Question: I have an app that has returned an error report. The app is written in Delphi 2006 and hangs during startup. The MadExcept main thread stack is shown below. I suspect there is no default printer but I can't replicate the fault here.

Anyone seen this problem?
Initialization part of unit WWPrintToPrinterOrPDFRoutines
'''
initialization
PagesRangeStartPage := 1 ;
PagesRangeEndPage := 999 ;
PrintRange := prAll ;
PrintCopies := 1 ;
PrintCollate := false ;
InitialPrintPaperName := 'A4' ;
if (Printer.Printers.Count = 0) then // <--------- this causes the hang
begin
InitialPrintOrientation := Printers.poPortrait ;
end
else
begin
InitialPrintOrientation := GetDefaultPrinterOrientation ;
InitialPrintPaperName := GetDefaultPrinterPaperName ;
end ;
CurrentPreviewPage := 1 ;
NDRMemoryStream := TMemoryStream.Create ;
'''
or disassembled:
'''
WWPrintToPrinterOrPDFRoutines.pas.682: PagesRangeStartPage := 1 ;
007C4404 C705EC8B81000100 mov [$00818bec],$<PHONE>
WWPrintToPrinterOrPDFRoutines.pas.683: PagesRangeEndPage := 999 ;
007C440E C705F08B8100E703 mov [$00818bf0],$000003e7
WWPrintToPrinterOrPDFRoutines.pas.684: PrintRange := prAll ;
007C4418 C605F48B810001 mov byte ptr [$00818bf4],$01
WWPrintToPrinterOrPDFRoutines.pas.685: PrintCopies := 1 ;
007C441F C705F88B81000100 mov [$00818bf8],$<PHONE>
WWPrintToPrinterOrPDFRoutines.pas.686: PrintCollate := false ;
007C4429 C605FC8B810000 mov byte ptr [$00818bfc],$00
WWPrintToPrinterOrPDFRoutines.pas.687: InitialPrintPaperName := 'A4' ;
007C4430 B8288C8100 mov eax,$00818c28
007C4435 BAC0447C00 mov edx,$007c44c0
007C443A E82D1AC4FF call @LStrAsg
WWPrintToPrinterOrPDFRoutines.pas.689: if (Printer.Printers.Count = 0) then
007C443F E8B0BCCDFF call Printer
007C4444 E89FB7CDFF call TPrinter.GetPrinters <----- HANG OCCURS HERE
'''
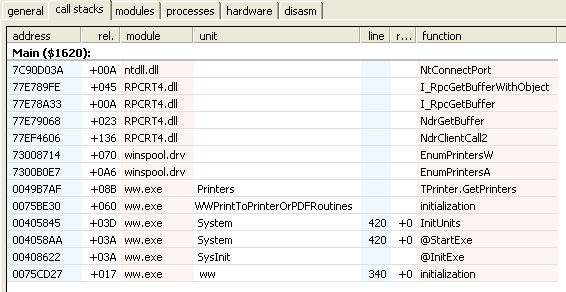
Answer: I don't think there is anything wrong with your program or anything you could change to make this not hang. Something is wrong on the OS level with that system.
That NdrClientCall2 function is part of the Remote Procedure Call Network Data Representation Engine which is used for making RPC and DCOM calls.
NtConnectPort is a function to connect a port object (that's a fundamental kernel object, like e.g. a mutex or a file handle). Ports are used by windows at the lowest level for LPCs.
A call to NtConnectPort will block until the server called NtCompleteConnectPort (there is no timeout handling for calls to NtConnectPort).
So your problem is that winspool.drv tries to establish an LPC connection to another process on the same machine (my guess would be spoolsv.exe, the printer spooler service, but it's impossible to tell from the information provided) and this other process has created a port (NtCreatePort) but has either not called NtListenPort on it, or when NtListenPort returns does not call NtAcceptConnectPort and NtCompleteConnectPort on it. Which prevents the call to NtConnectPort in your process from every returning.
So the real problem is outside of your process, in whatever process the other side of the port belongs to.